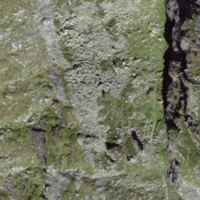
EUNIS habitat code: 31
Species observed at this site:
Aglais urticae
Cupido minimus
Erebia tyndarus